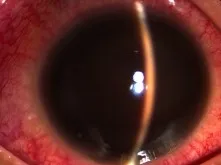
Slitlamp examination of the right eye on initial consult.
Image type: ophthalmic_imaging (slit_lamp_photograph)